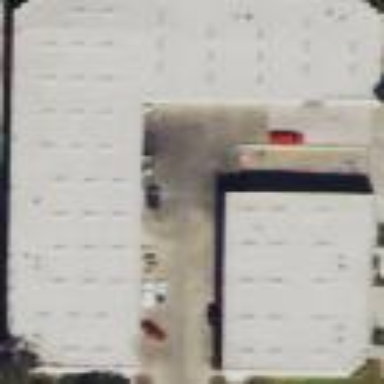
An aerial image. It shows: Industrial building.